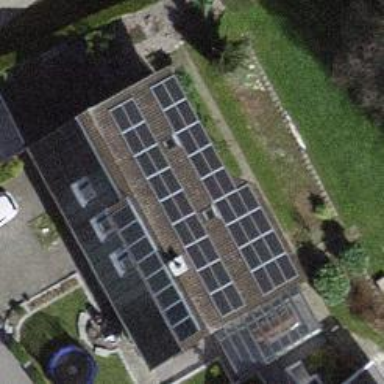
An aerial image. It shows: Solar power generator.